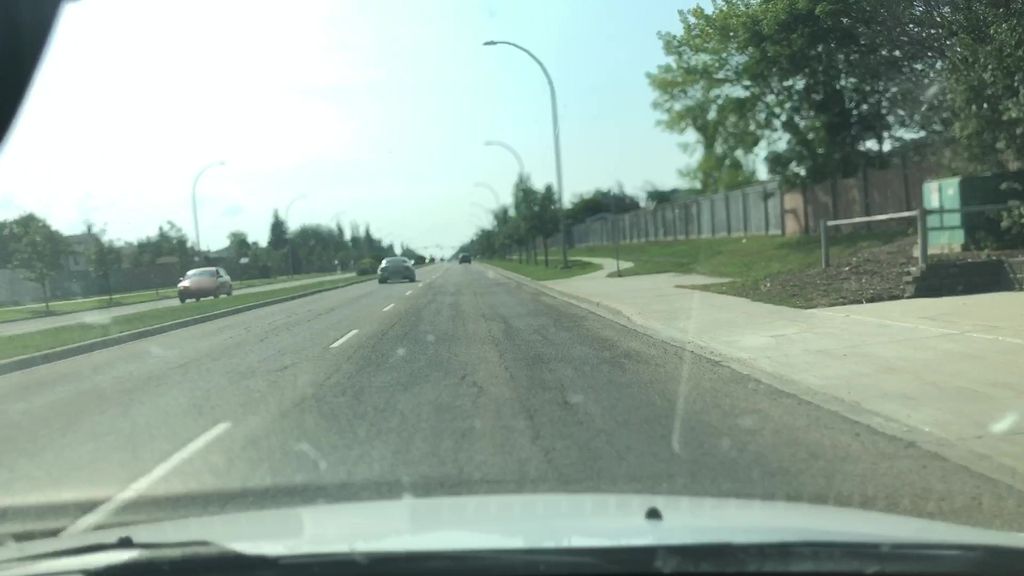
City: edmonton